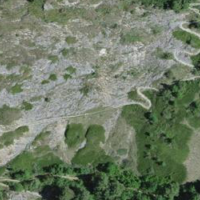
EUNIS habitat code: 52
Species observed at this site:
Parnassius apollo